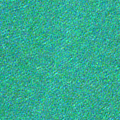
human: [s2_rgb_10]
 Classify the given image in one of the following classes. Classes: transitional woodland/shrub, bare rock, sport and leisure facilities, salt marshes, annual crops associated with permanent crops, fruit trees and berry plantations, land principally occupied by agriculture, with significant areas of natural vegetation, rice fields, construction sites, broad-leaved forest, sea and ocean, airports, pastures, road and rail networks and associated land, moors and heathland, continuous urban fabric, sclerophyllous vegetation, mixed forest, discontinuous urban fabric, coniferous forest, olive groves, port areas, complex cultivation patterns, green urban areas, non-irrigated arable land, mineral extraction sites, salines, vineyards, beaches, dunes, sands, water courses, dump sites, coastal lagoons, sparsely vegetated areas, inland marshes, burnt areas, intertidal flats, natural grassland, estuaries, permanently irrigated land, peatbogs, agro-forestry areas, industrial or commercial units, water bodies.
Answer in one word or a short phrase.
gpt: sea and ocean